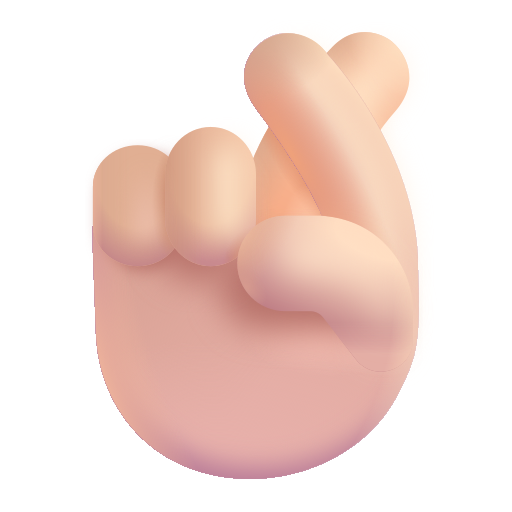
crossed fingers color light